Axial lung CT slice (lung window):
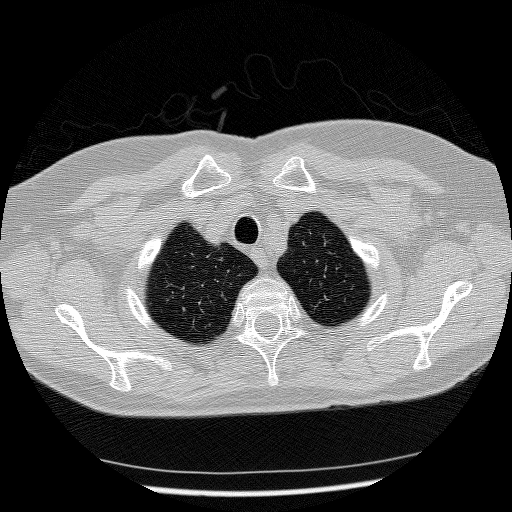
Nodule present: no